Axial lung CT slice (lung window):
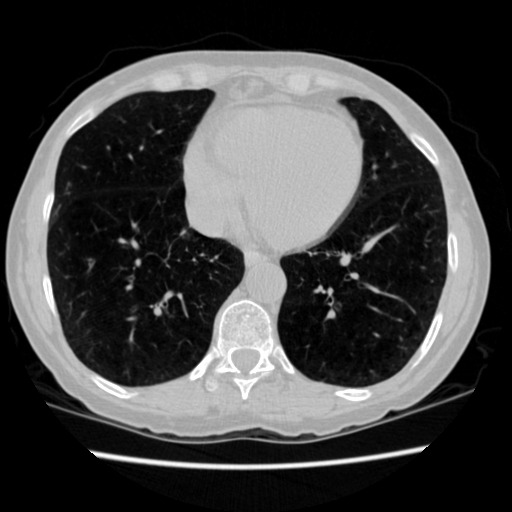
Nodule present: no